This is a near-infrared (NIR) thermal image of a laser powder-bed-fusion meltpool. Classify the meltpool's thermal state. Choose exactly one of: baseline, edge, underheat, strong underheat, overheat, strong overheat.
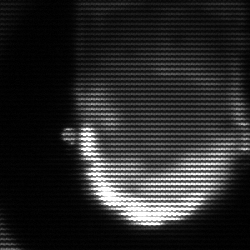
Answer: baseline